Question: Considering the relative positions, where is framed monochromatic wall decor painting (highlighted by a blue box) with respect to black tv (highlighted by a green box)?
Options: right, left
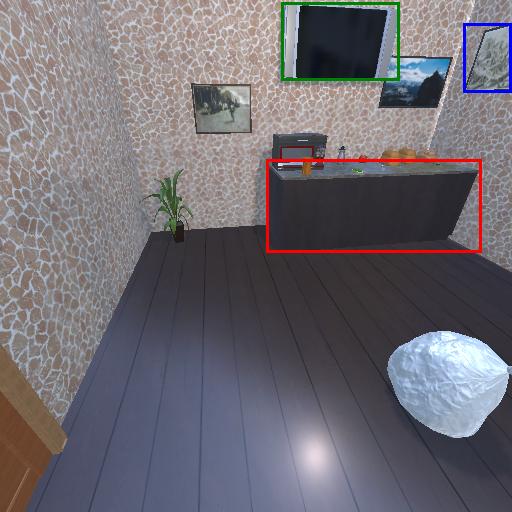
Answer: right